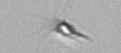
Label: Calciopappus